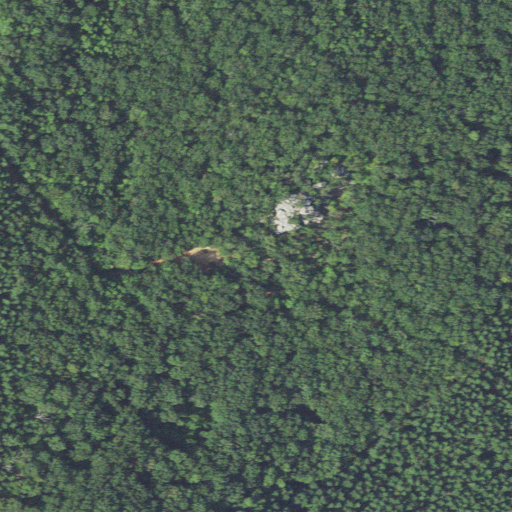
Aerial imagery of mountain in North Carolina named Hagers Mountain containing deciduous forest, mixed forest, and evergreen forest